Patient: sex F, age 68
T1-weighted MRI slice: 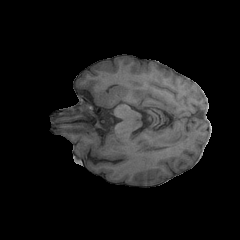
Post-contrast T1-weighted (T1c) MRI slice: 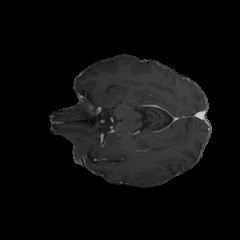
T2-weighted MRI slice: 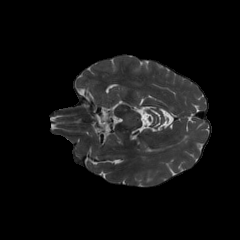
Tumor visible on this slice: no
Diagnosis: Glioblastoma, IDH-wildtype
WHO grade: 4